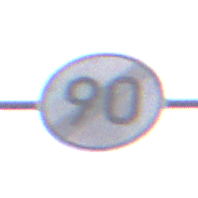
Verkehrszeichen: EndeGeschwindigkeit90
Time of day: Midday
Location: Outdoor (Urban)
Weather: Overcast
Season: NotSpecified
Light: Natural